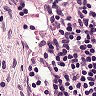
Metastatic tissue present: no